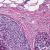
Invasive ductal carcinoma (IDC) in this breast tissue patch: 0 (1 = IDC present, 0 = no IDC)